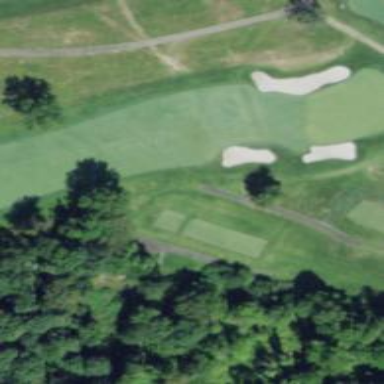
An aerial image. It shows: Pathway for golfing.